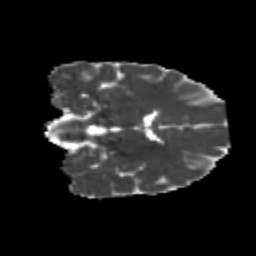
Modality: MD
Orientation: coronal
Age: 25
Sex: male
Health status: healthy
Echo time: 0.074 s